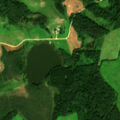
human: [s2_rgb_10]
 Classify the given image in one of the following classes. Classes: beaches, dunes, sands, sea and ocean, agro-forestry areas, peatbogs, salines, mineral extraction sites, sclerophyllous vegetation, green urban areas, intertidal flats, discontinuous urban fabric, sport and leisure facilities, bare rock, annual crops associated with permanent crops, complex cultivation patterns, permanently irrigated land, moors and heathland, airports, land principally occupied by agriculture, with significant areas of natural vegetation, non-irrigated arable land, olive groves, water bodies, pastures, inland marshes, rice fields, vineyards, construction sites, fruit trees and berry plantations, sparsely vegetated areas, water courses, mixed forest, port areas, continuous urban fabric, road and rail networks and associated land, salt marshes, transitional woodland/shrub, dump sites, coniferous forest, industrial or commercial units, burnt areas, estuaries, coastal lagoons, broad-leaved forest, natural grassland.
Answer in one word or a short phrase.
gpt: pastures, complex cultivation patterns, land principally occupied by agriculture, with significant areas of natural vegetation, broad-leaved forest, coniferous forest, mixed forest, transitional woodland/shrub